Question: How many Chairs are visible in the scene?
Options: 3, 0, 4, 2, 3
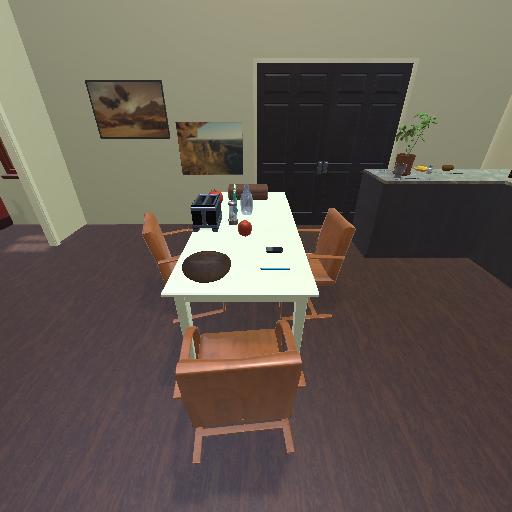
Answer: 3